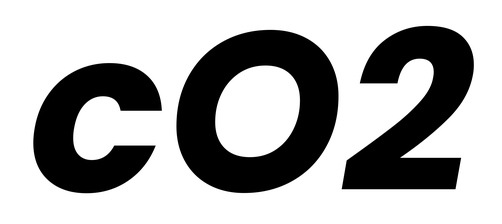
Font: Poppins-BoldItalic